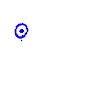
Particle: proton